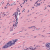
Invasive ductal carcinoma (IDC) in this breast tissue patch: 1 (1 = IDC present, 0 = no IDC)